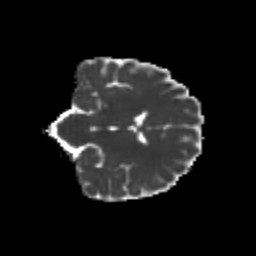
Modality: MD
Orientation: coronal
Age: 23
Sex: female
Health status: healthy
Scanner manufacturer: philips
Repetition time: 7.391 s
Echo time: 0.08599 s